Field crop: maize
Growth stage: 2
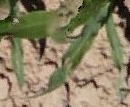
Species: maize